Interaction volume radius: 5 \u00c5
Interaction volume height: 10 \u00c5
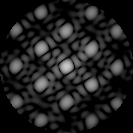
Disorder parameter: 0.1199